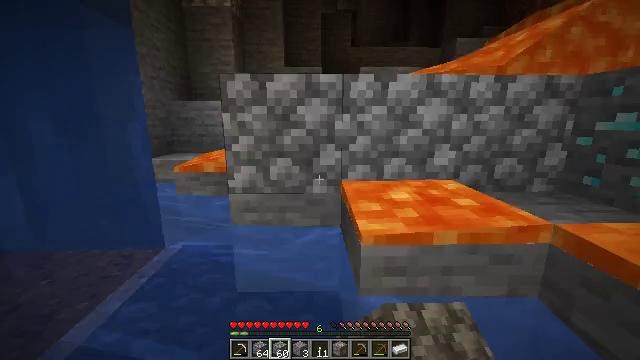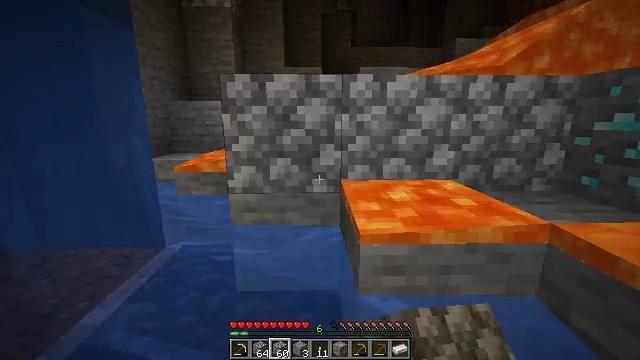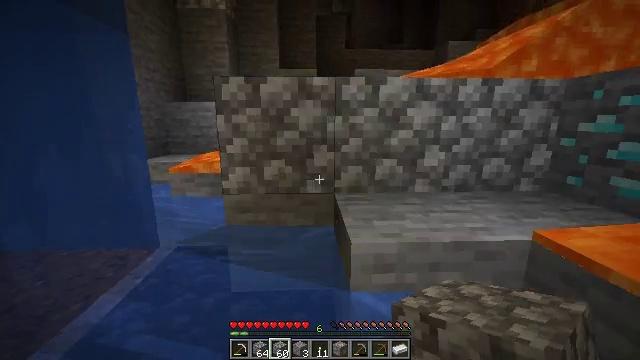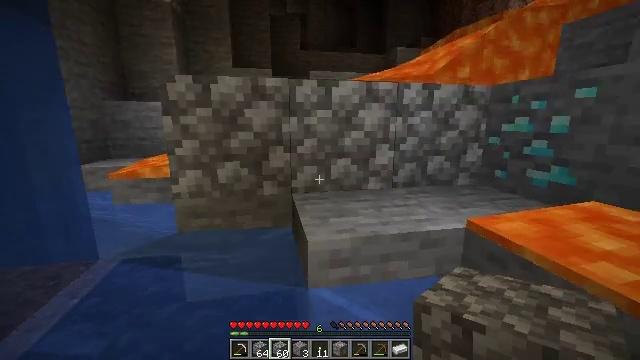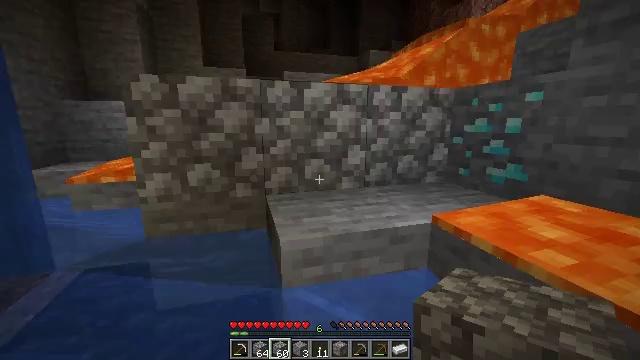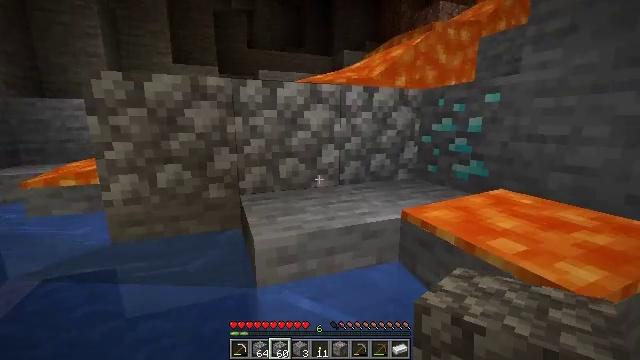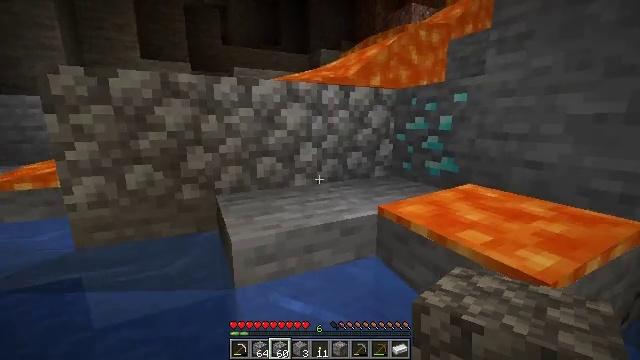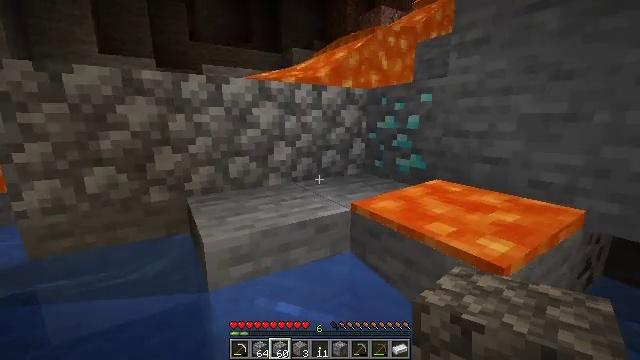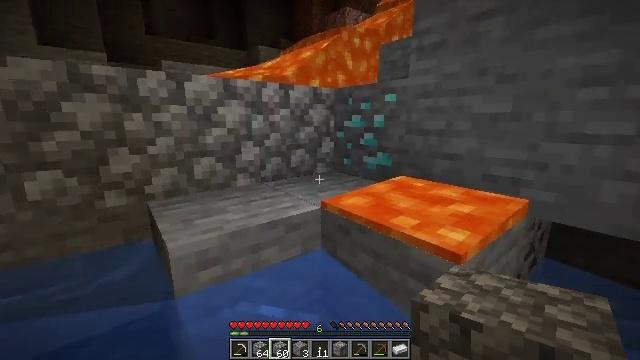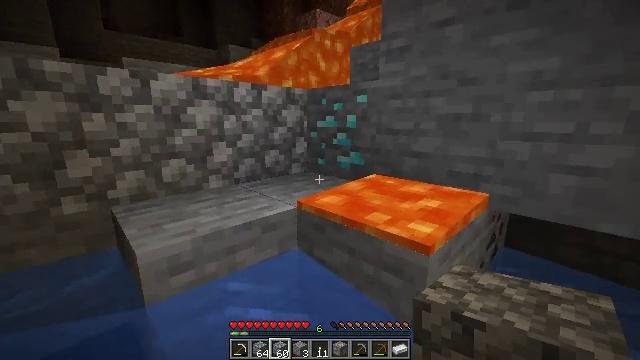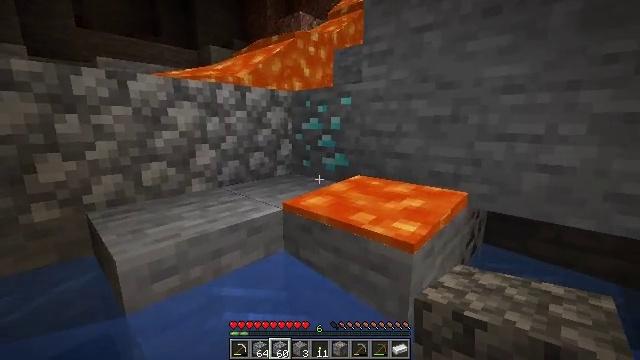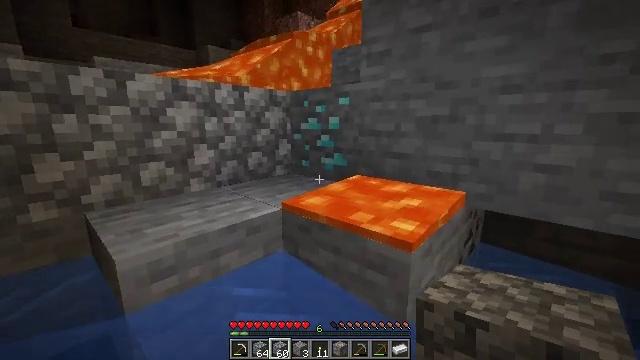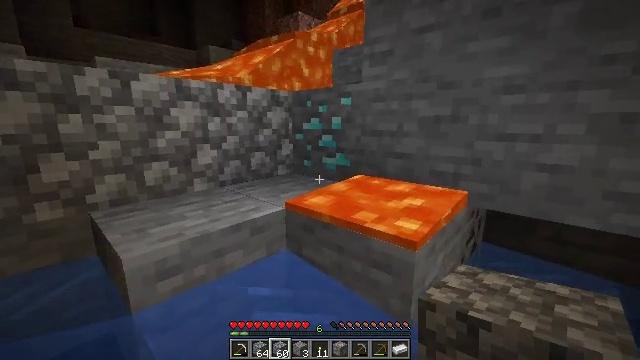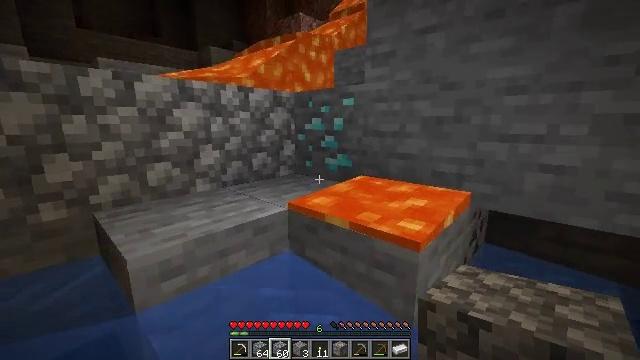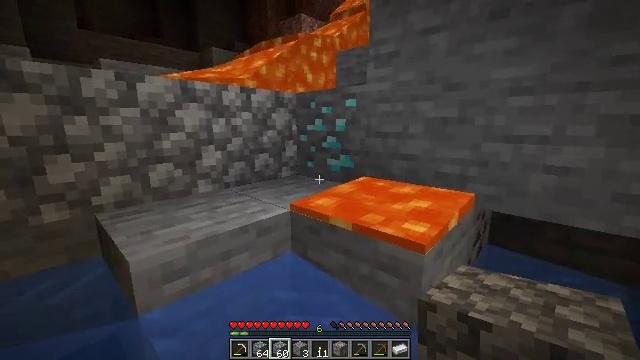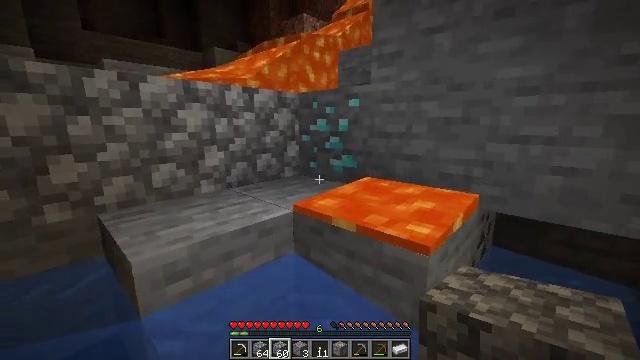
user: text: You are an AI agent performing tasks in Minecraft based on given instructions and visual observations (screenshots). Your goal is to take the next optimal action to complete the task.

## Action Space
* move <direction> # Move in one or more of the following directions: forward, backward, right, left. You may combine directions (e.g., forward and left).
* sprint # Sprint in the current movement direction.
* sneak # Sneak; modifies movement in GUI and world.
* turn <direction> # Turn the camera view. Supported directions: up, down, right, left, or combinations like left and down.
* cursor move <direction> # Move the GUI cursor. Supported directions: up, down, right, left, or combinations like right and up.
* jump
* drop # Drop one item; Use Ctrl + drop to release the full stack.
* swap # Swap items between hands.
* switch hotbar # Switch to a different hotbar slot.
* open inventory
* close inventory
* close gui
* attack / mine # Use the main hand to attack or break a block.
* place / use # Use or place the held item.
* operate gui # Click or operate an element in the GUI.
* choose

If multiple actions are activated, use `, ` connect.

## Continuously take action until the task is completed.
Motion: motion action
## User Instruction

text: Mine the diamond ore underground.
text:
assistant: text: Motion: no_op
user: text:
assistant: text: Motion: no_op
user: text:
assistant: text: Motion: turn right
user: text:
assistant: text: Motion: turn right
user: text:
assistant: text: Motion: move left, turn right
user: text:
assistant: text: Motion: move left, turn right
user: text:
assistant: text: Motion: move left, turn right
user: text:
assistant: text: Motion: move left, turn right
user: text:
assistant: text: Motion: move left, turn right
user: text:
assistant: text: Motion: move left, turn right
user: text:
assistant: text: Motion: move left
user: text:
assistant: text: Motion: move left
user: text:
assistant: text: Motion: move left
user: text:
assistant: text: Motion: move forward and move left
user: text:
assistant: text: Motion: move forward and move left
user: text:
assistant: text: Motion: move forward, turn left and down
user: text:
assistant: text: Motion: move forward, turn left and down
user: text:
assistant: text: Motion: move forward, turn left and down
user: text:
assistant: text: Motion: move forward, turn left and down
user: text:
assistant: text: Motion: move forward, turn left, switch to hotbar 1
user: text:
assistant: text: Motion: move forward, turn left, switch to hotbar 1
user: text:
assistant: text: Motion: move forward, turn left, switch to hotbar 1
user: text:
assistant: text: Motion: move forward, switch to hotbar 1
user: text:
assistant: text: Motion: move forward
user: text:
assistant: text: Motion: move forward
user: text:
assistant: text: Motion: move forward, turn up
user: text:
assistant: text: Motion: move forward
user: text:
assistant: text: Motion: move forward and move left, jump
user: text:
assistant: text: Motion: move forward and move left, jump
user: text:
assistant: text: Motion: move forward and move left, jump